Aerial crown-view tile of a tropical tree (Barro Colorado Island, Panama), acquired 20250512:
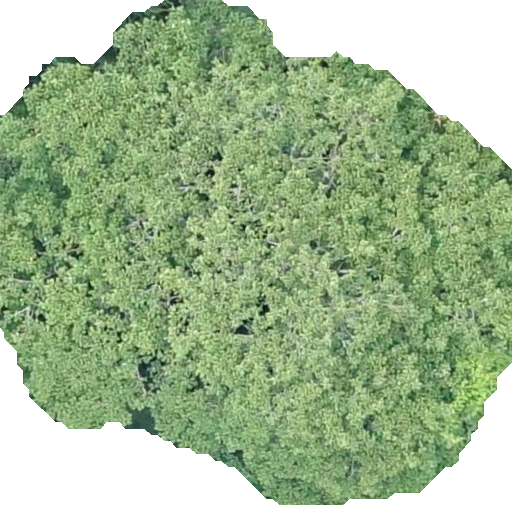
Species: Sterculia apetala
GBIF accepted scientific name: Sterculia apetala
Crown area: 297.984 m²